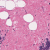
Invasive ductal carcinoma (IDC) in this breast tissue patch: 0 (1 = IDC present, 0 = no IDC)